Question: I have a small "popup" like this:

But I don't want the padding around the button, I want it to be as small as it can be with the supplied text.
'''
btn.setMargin(new Insets(1, 1, 1, 1));
panel.add(lbl, "wrap");
panel.add(btn);
frame.pack();
frame.setVisible(true);
'''
At least this doesn't work...
Can this be achieved on MigLayout or should I use some other layout manager for this frame.
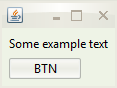
Answer: A layout manager should not affect the way a component is painted.
The setMargin(...) works fine for me when using the Metal LAF. Maybe your LAF doesn't support the setMargin() method. Or maybe you have some code elsewhere that is overriding the preferred size of the button causing it to paint like this.
However, if the MIG layout turns out to be the problem, you could try the <URL>.